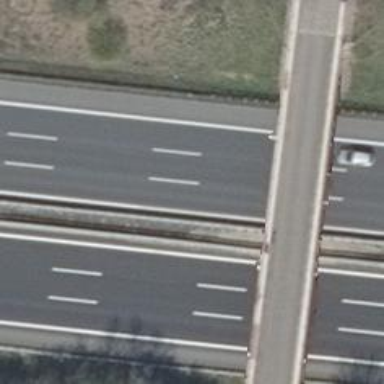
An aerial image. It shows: Concrete motorway.